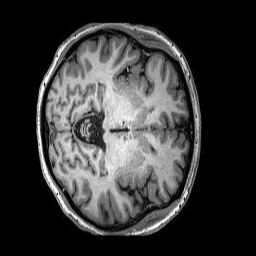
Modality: T1w
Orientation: axial
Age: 64
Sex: female
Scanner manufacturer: philips
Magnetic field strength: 3 T
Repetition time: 0.006646 s
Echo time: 0.00302 s